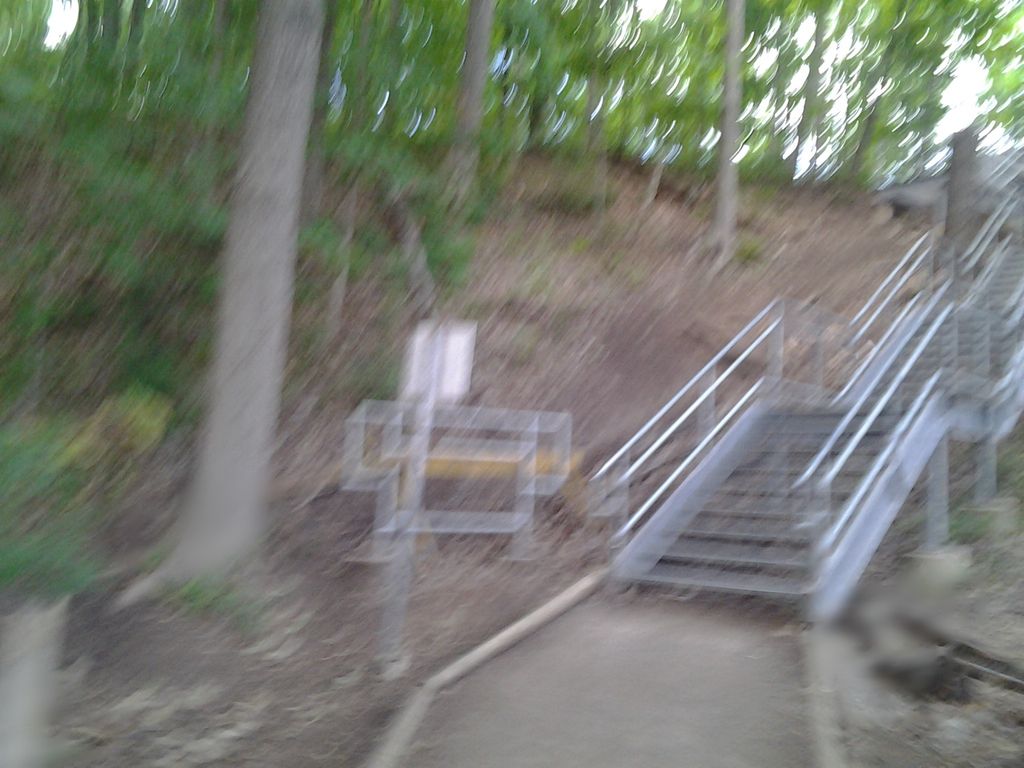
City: hamilton